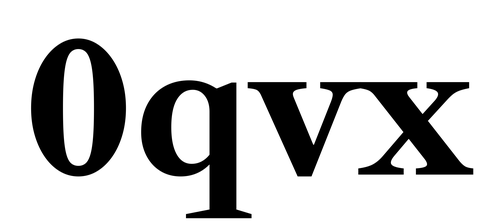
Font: LibreCaslonText_Bold